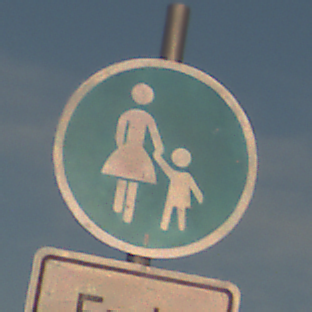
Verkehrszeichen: Gehweg
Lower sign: HinweisDurchVerbaleAngabe2
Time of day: SunriseSunset
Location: Outdoor (Nature)
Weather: PartlyCloudy
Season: NotSpecified
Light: Natural